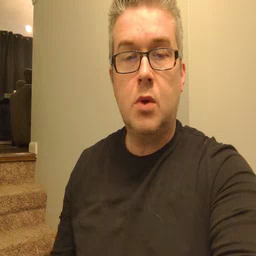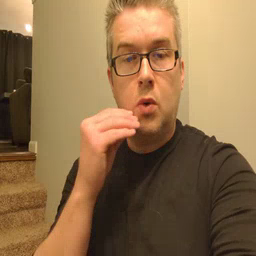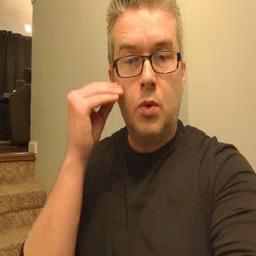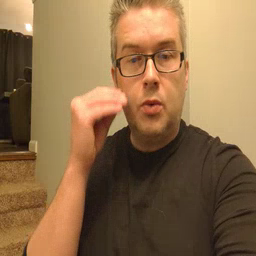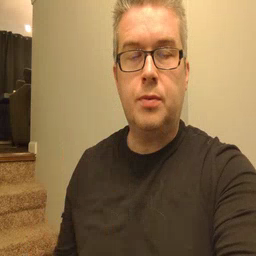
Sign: home